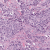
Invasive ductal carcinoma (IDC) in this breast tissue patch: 1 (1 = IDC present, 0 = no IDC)